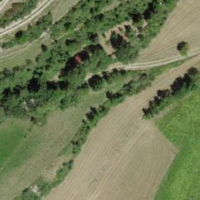
EUNIS habitat code: 24
Species observed at this site:
Euphorbia cyparissias
Campanula trachelium